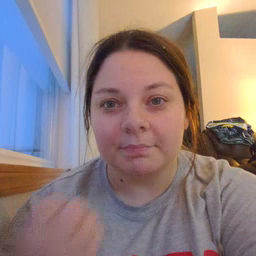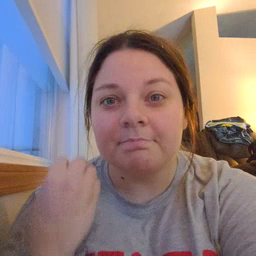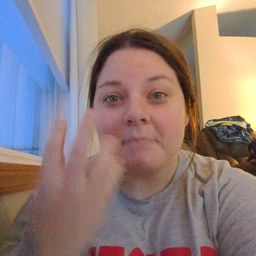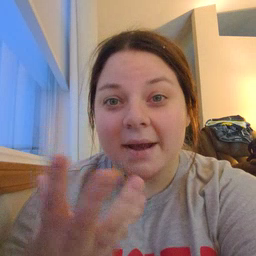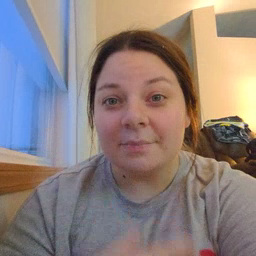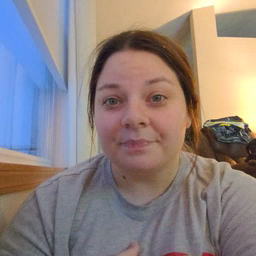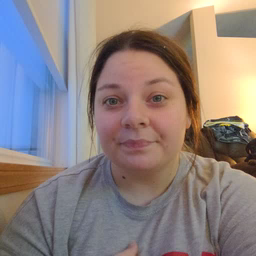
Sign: many